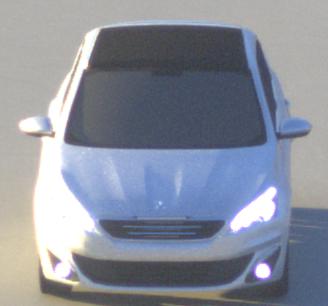
Make: Peugeot
Model: 308 VTi 82
Detailed model: 308 (II)
Model produced from: 2013/09
Model produced until: 2014/11
Doors: 5
Color: white
Road condition: dry road
Daytime: sunrise or sunset
Contrast: high contrast